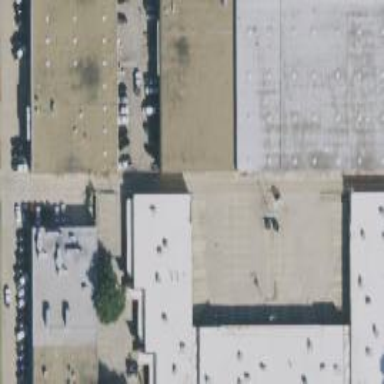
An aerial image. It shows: Warehouse building.